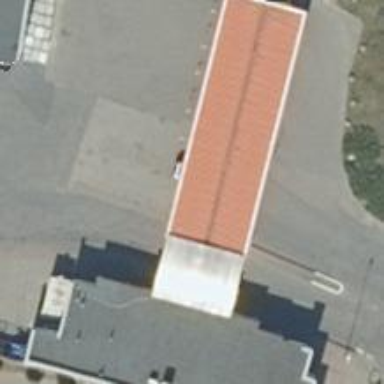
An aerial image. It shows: Fuel station.